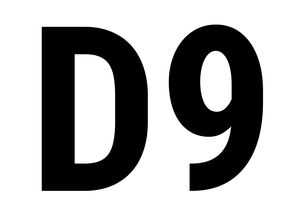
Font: Roboto_Condensed_Bold